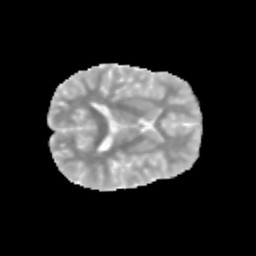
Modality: MD
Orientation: axial
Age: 11
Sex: male
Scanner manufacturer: siemens
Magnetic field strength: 3 T
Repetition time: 3.8 s
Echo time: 0.07 s